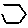
Label: hexagon